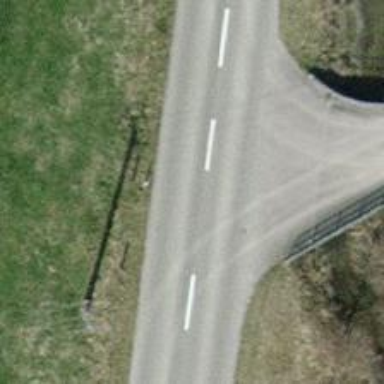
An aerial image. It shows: Tertiary road with asphalt surface.